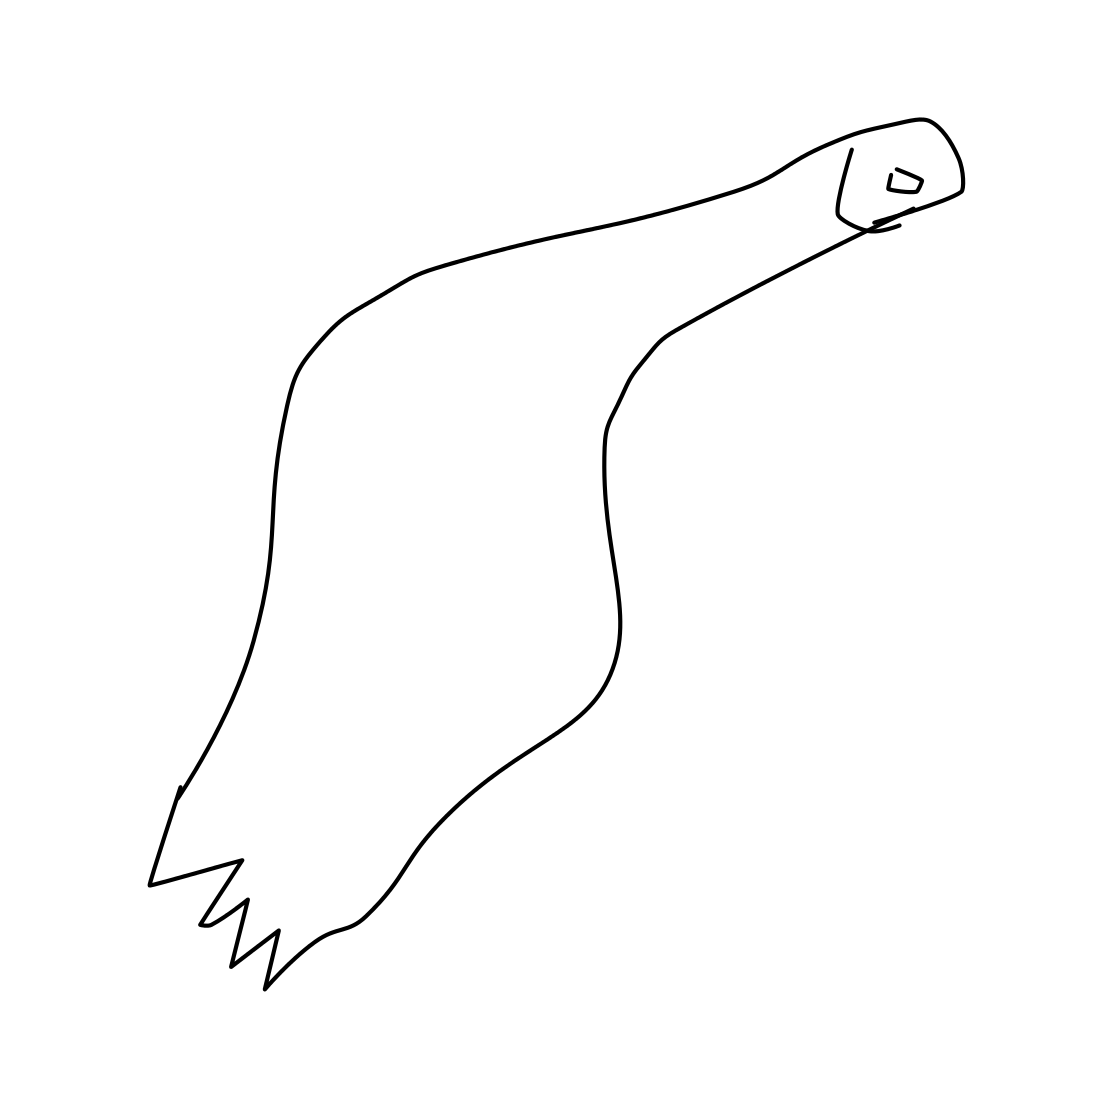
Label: dolphin